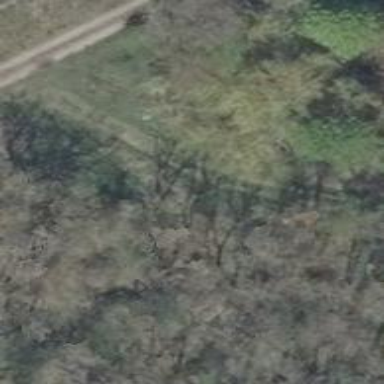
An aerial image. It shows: Overgrown track with rough grade 5 surface.